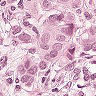
Metastatic tissue present: yes